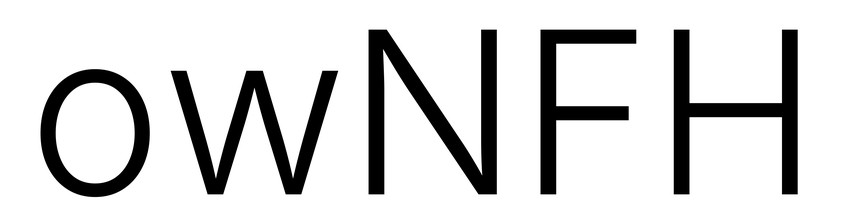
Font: Inter_Light